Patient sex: M
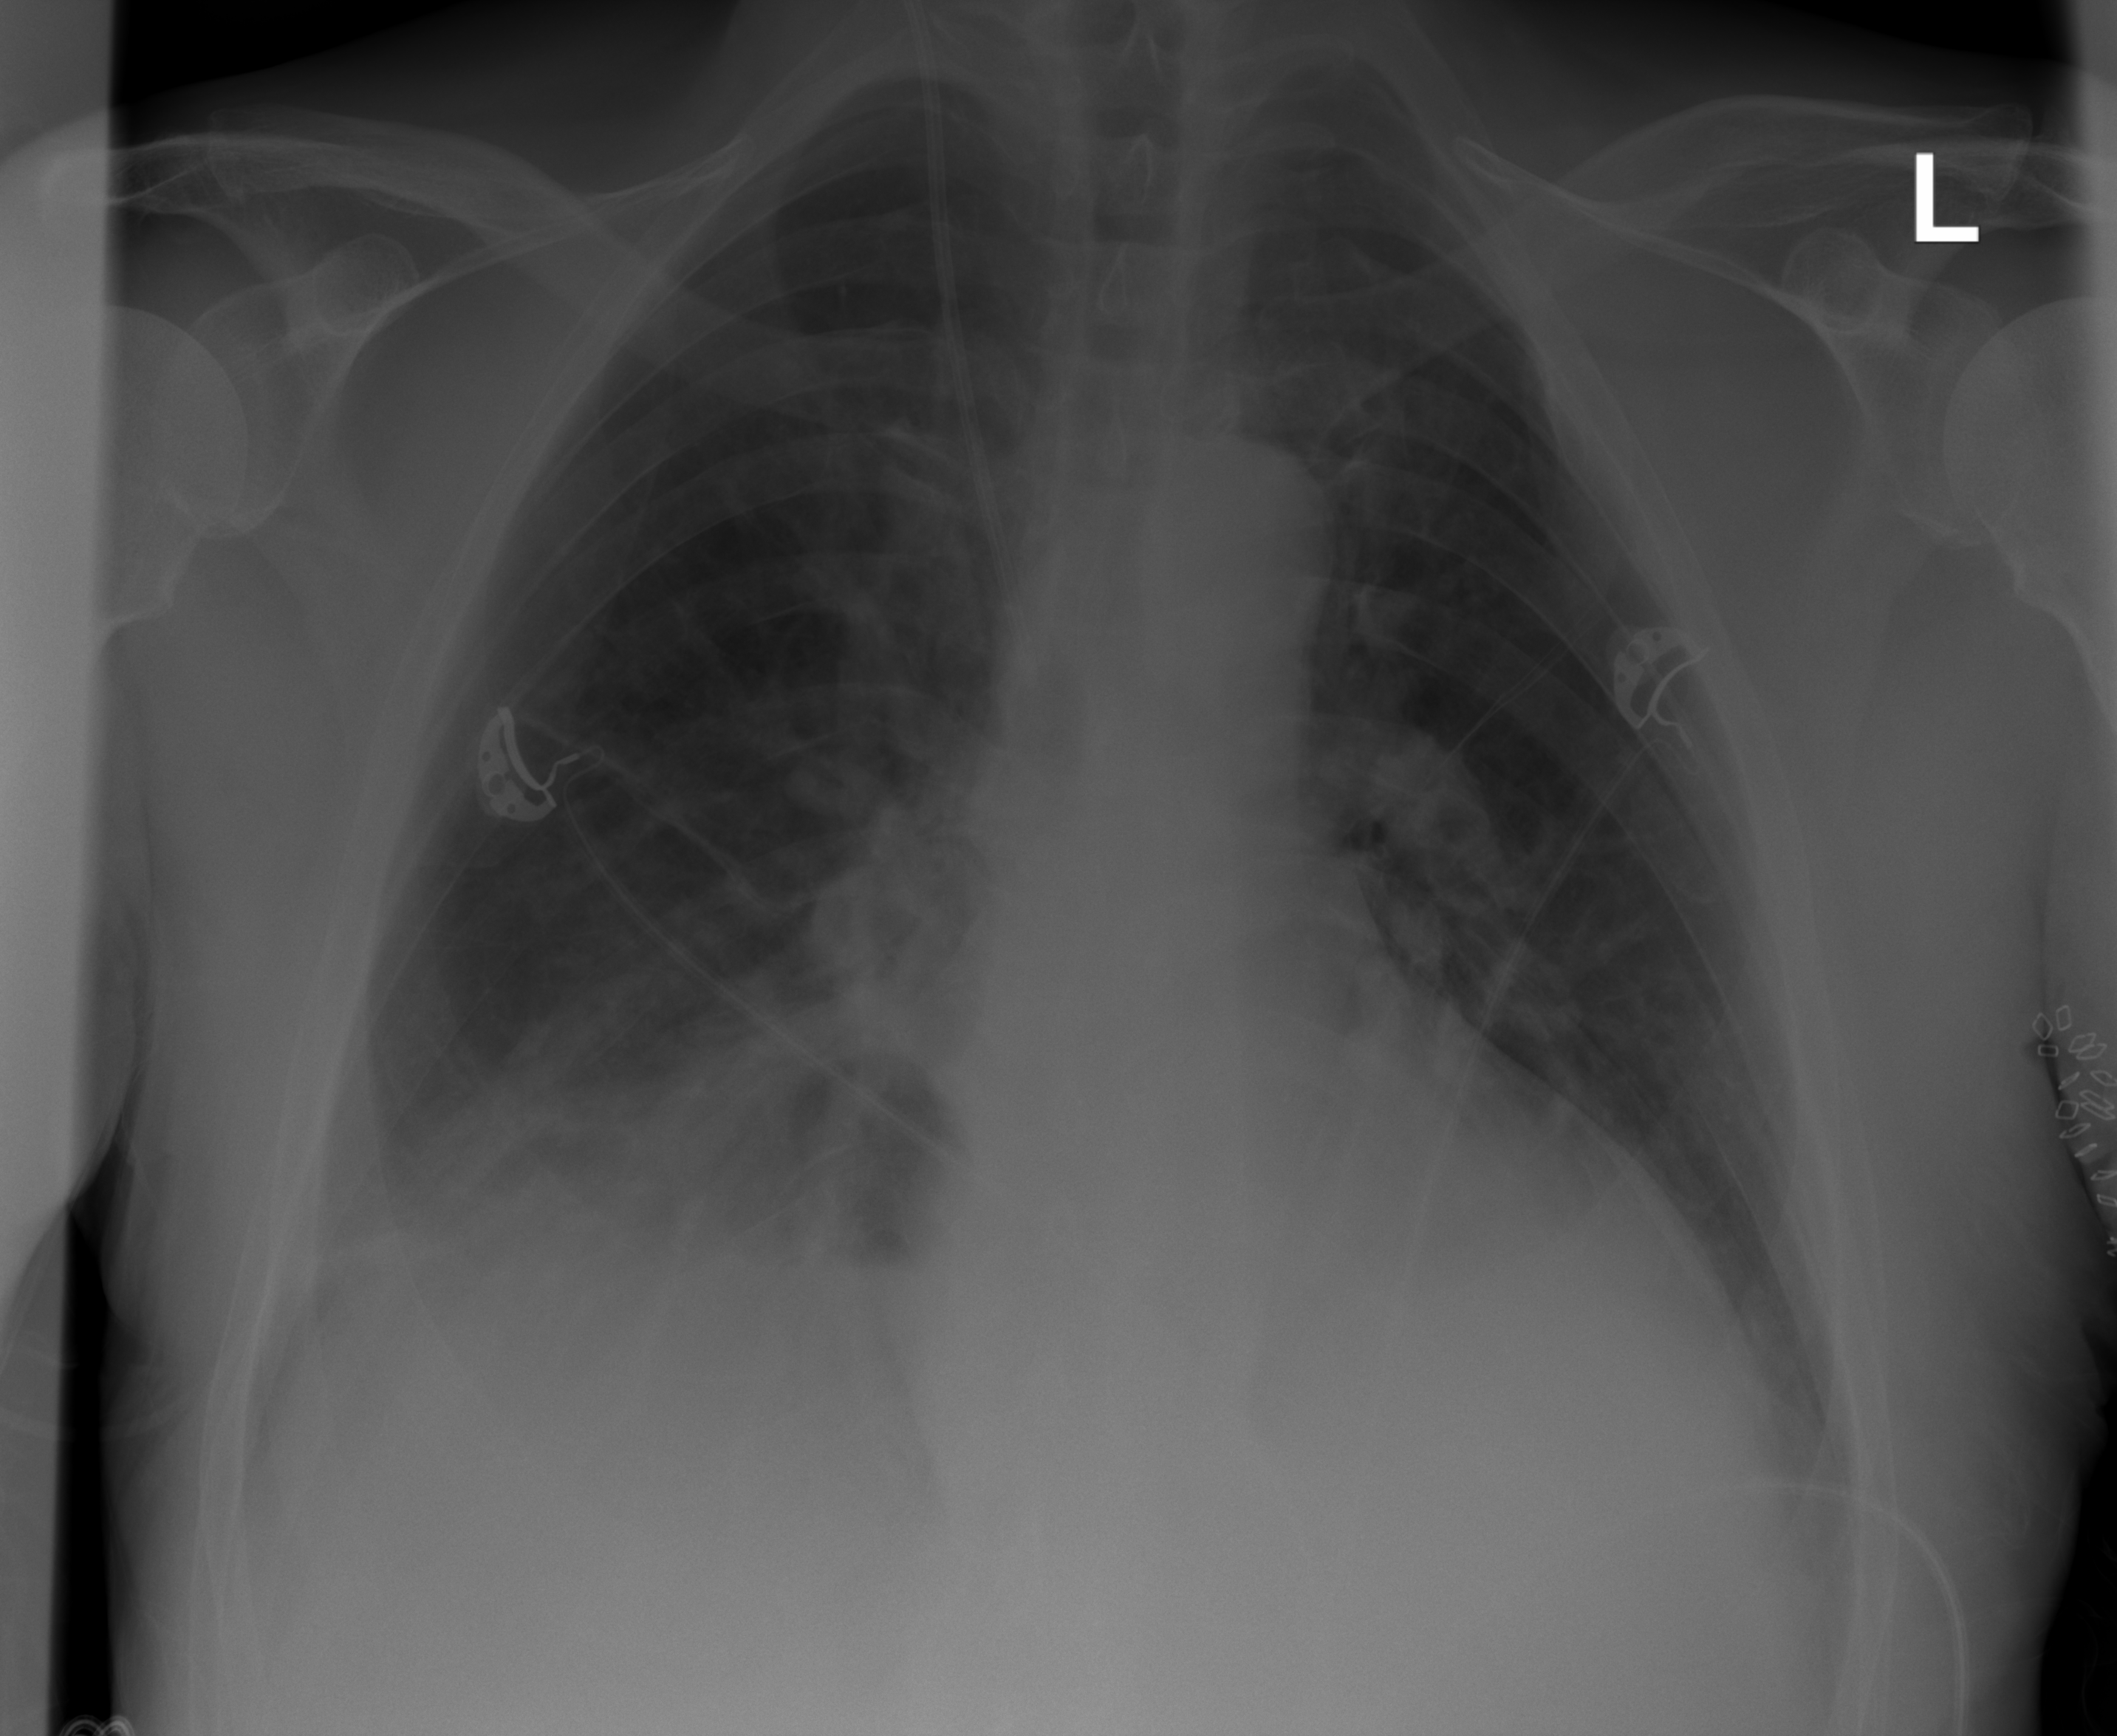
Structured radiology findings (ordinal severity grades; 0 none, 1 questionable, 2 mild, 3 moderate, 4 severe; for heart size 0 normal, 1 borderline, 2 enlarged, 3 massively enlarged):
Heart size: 2
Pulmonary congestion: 2
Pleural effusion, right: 3
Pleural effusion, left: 2
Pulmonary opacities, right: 2
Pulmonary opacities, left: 0
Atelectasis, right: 2
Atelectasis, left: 2